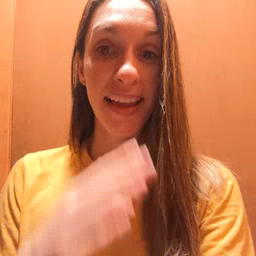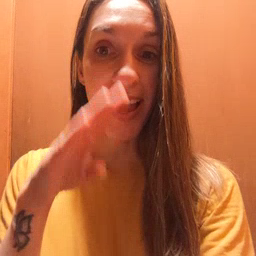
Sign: elephant